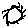
Label: sun